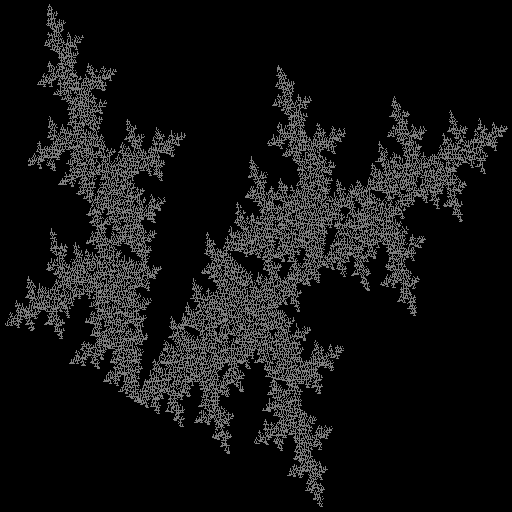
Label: a3